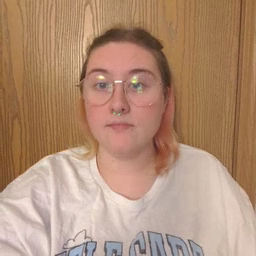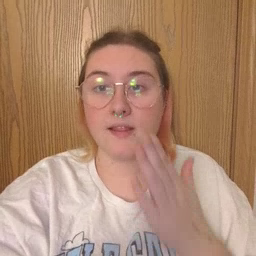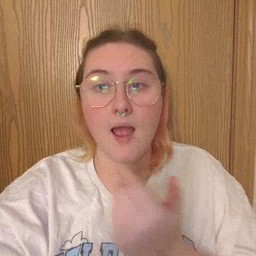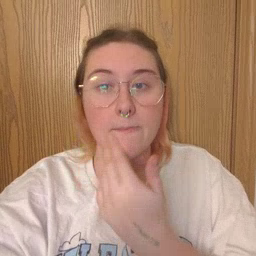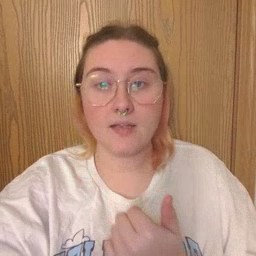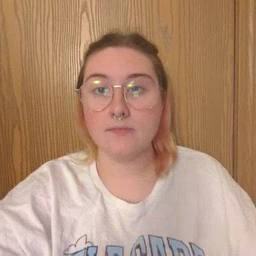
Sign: napkin